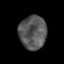
Tissue: skin
Cell type: T cells
Senescence score: 0.2522
Nuclear area (px): 894
Mean DAPI intensity: 87.532